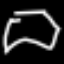
Label: octagon